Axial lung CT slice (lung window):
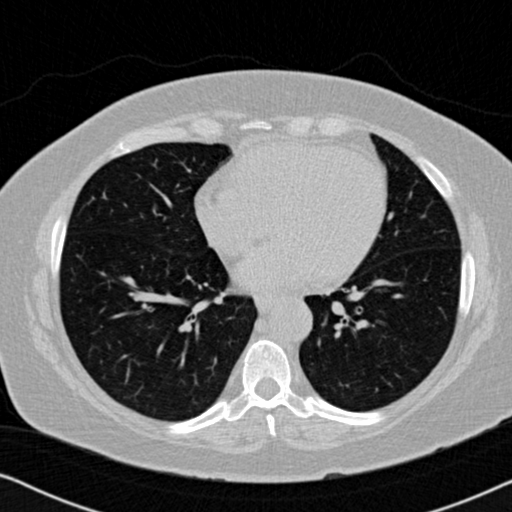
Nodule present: no